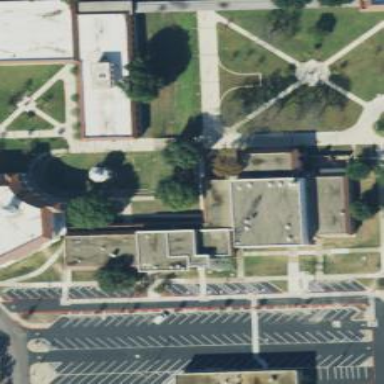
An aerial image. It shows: University building.